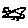
Label: bird